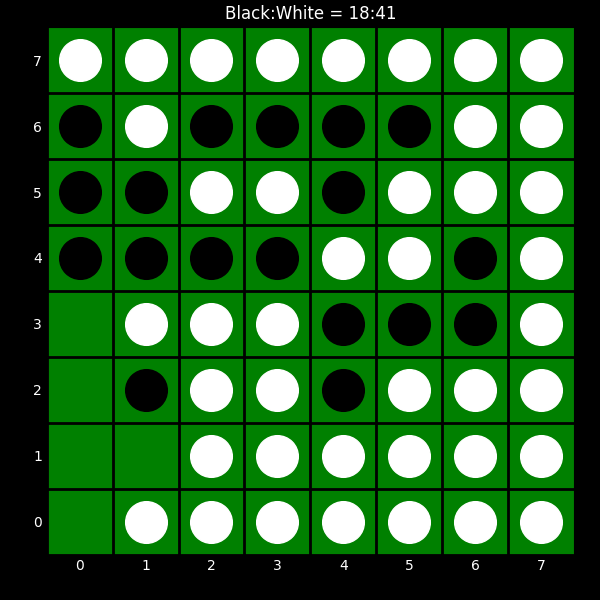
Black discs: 18
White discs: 41